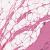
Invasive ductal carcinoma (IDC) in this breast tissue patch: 0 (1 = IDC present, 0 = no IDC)